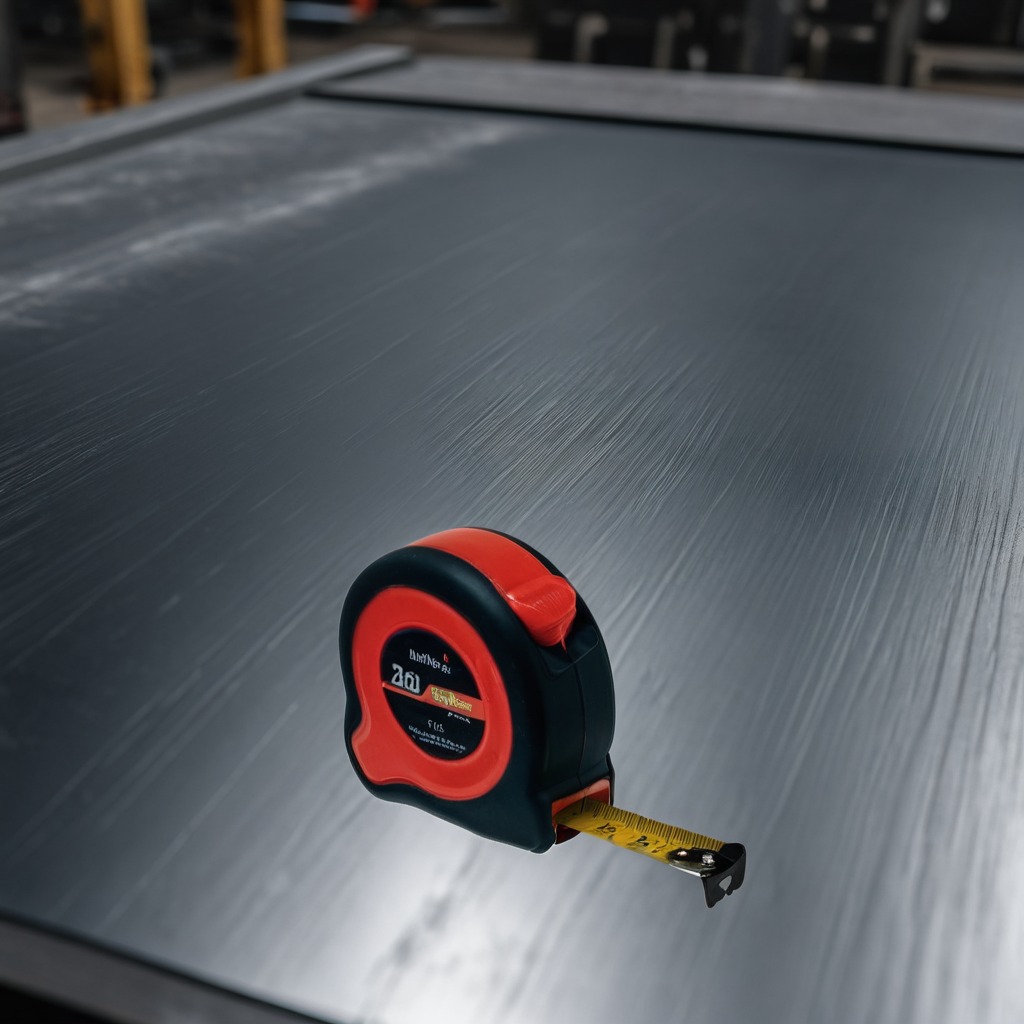
A measuring tape is lying on a cold steel table in a mining workshop.